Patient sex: M
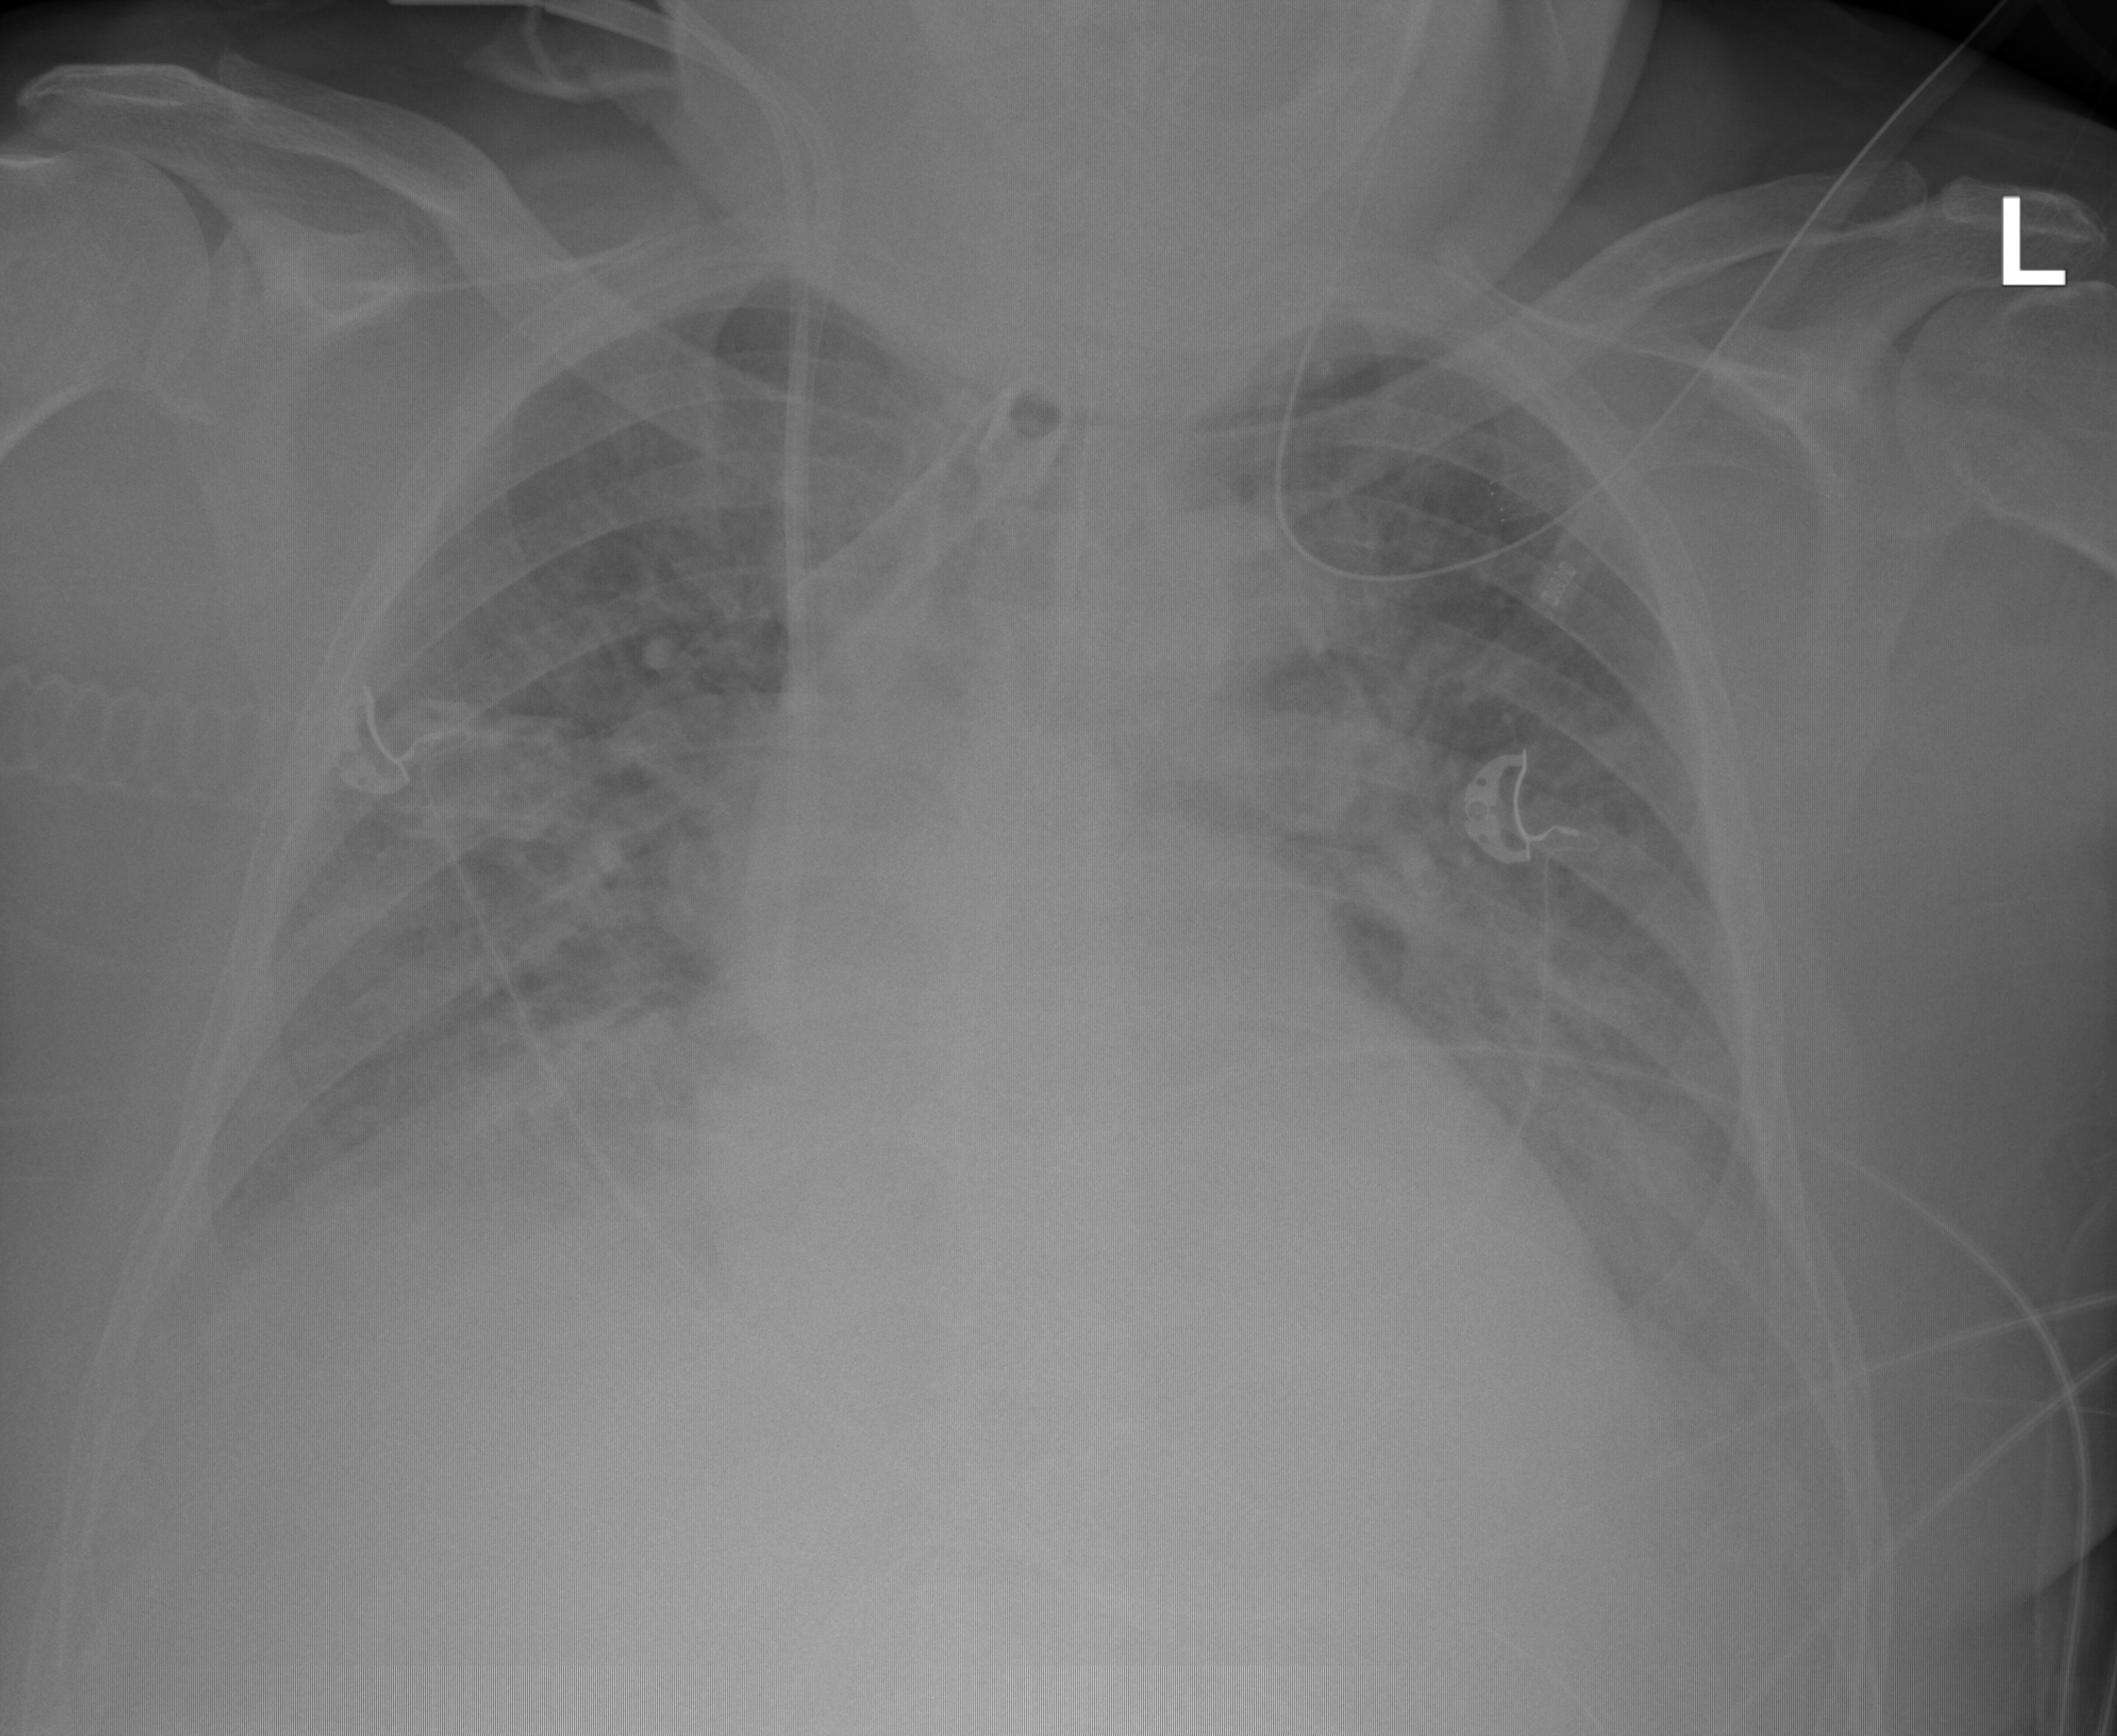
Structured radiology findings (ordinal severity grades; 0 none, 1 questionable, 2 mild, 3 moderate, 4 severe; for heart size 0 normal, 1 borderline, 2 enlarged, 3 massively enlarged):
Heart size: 2
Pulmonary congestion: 2
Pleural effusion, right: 2
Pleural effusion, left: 2
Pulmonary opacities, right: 2
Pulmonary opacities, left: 2
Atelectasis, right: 2
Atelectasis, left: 2